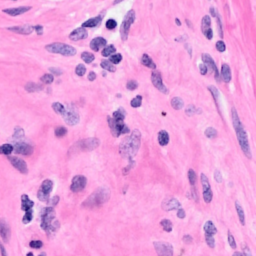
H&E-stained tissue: Breast